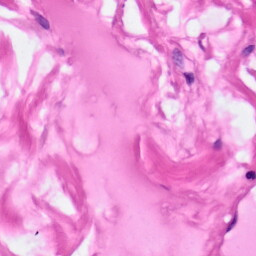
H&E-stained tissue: Pancreatic